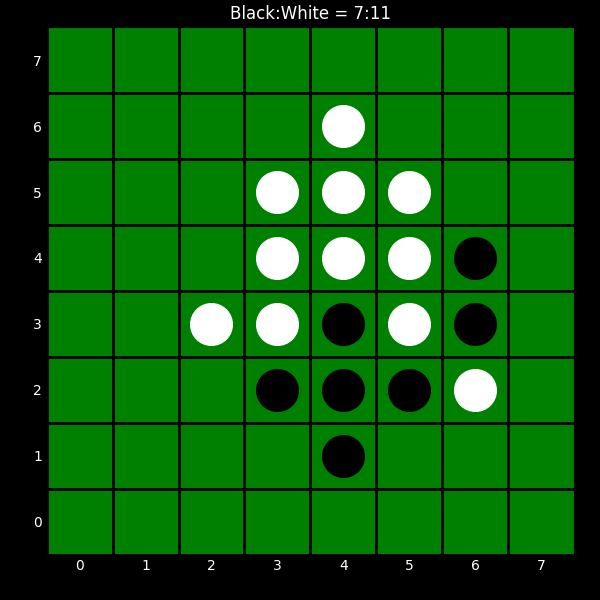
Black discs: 7
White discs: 11